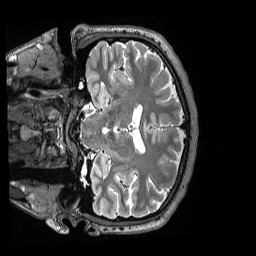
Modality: T2w
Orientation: coronal